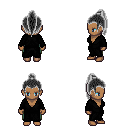
a pixel art fantasy rpg character, female body template, human, dark skin, gray robe, teal pants, gray long topknot hairstyle, four views (front, back, left, right), 2x2 character sprite sheet, small pixel art, hard edges, no anti-aliasing